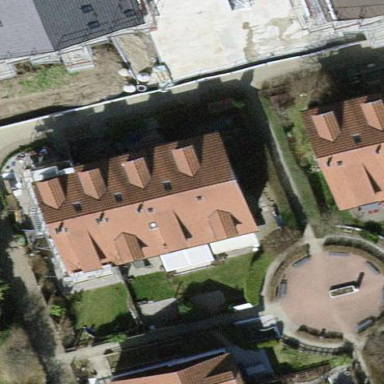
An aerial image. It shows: Terrace-style building with gabled roof.